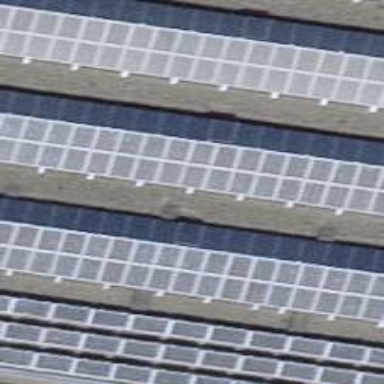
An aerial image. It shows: Solar power generator with photovoltaic panels.